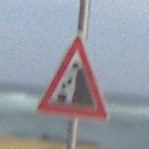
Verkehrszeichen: SteinschlagRechts
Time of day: MorningAfternoon
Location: Outdoor (Suburban)
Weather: PartlyCloudy
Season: NotSpecified
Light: Natural